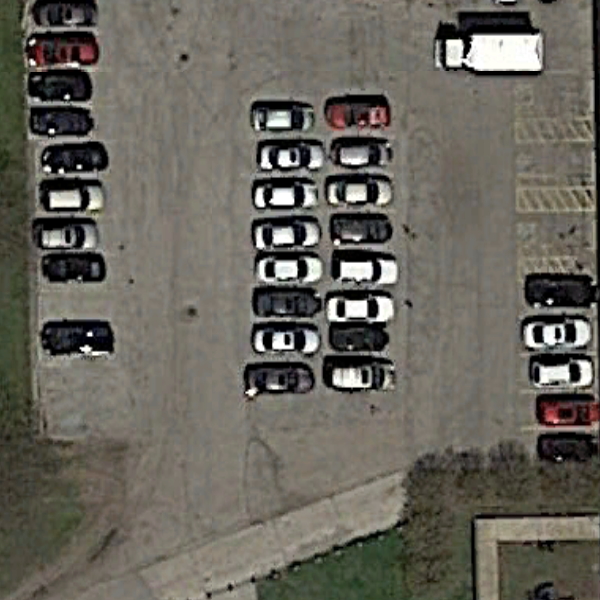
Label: Parking